Interaction volume radius: 5 \u00c5
Interaction volume height: 10 \u00c5
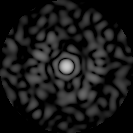
Disorder parameter: 0.8706